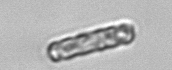
Label: Dactyliosolen_fragilissimus